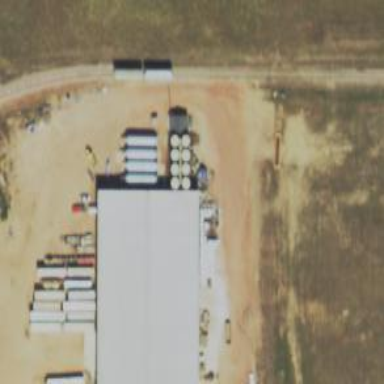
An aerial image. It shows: Storage tank with man-made structure.